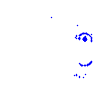
Particle: electron